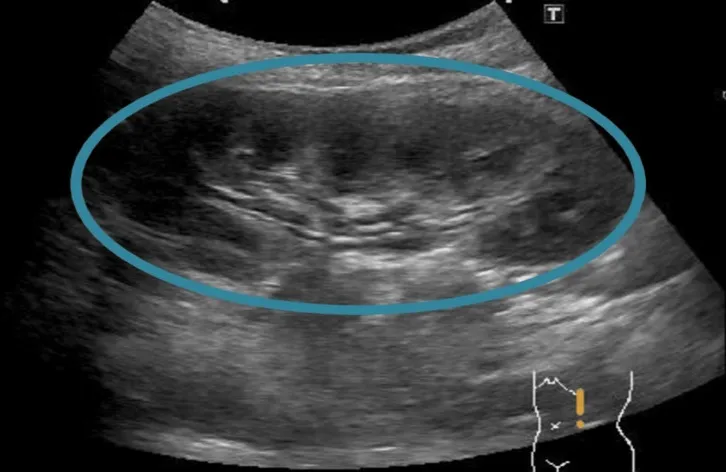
Abdominal POCUS finding (left abdominal short axis view). Ultrasonography showed a kidney with mild hydronephrosis (circle), but free peritoneal fluid was not detected. . POCUS: Point-of-care ultrasound.
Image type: radiology (ultrasound)